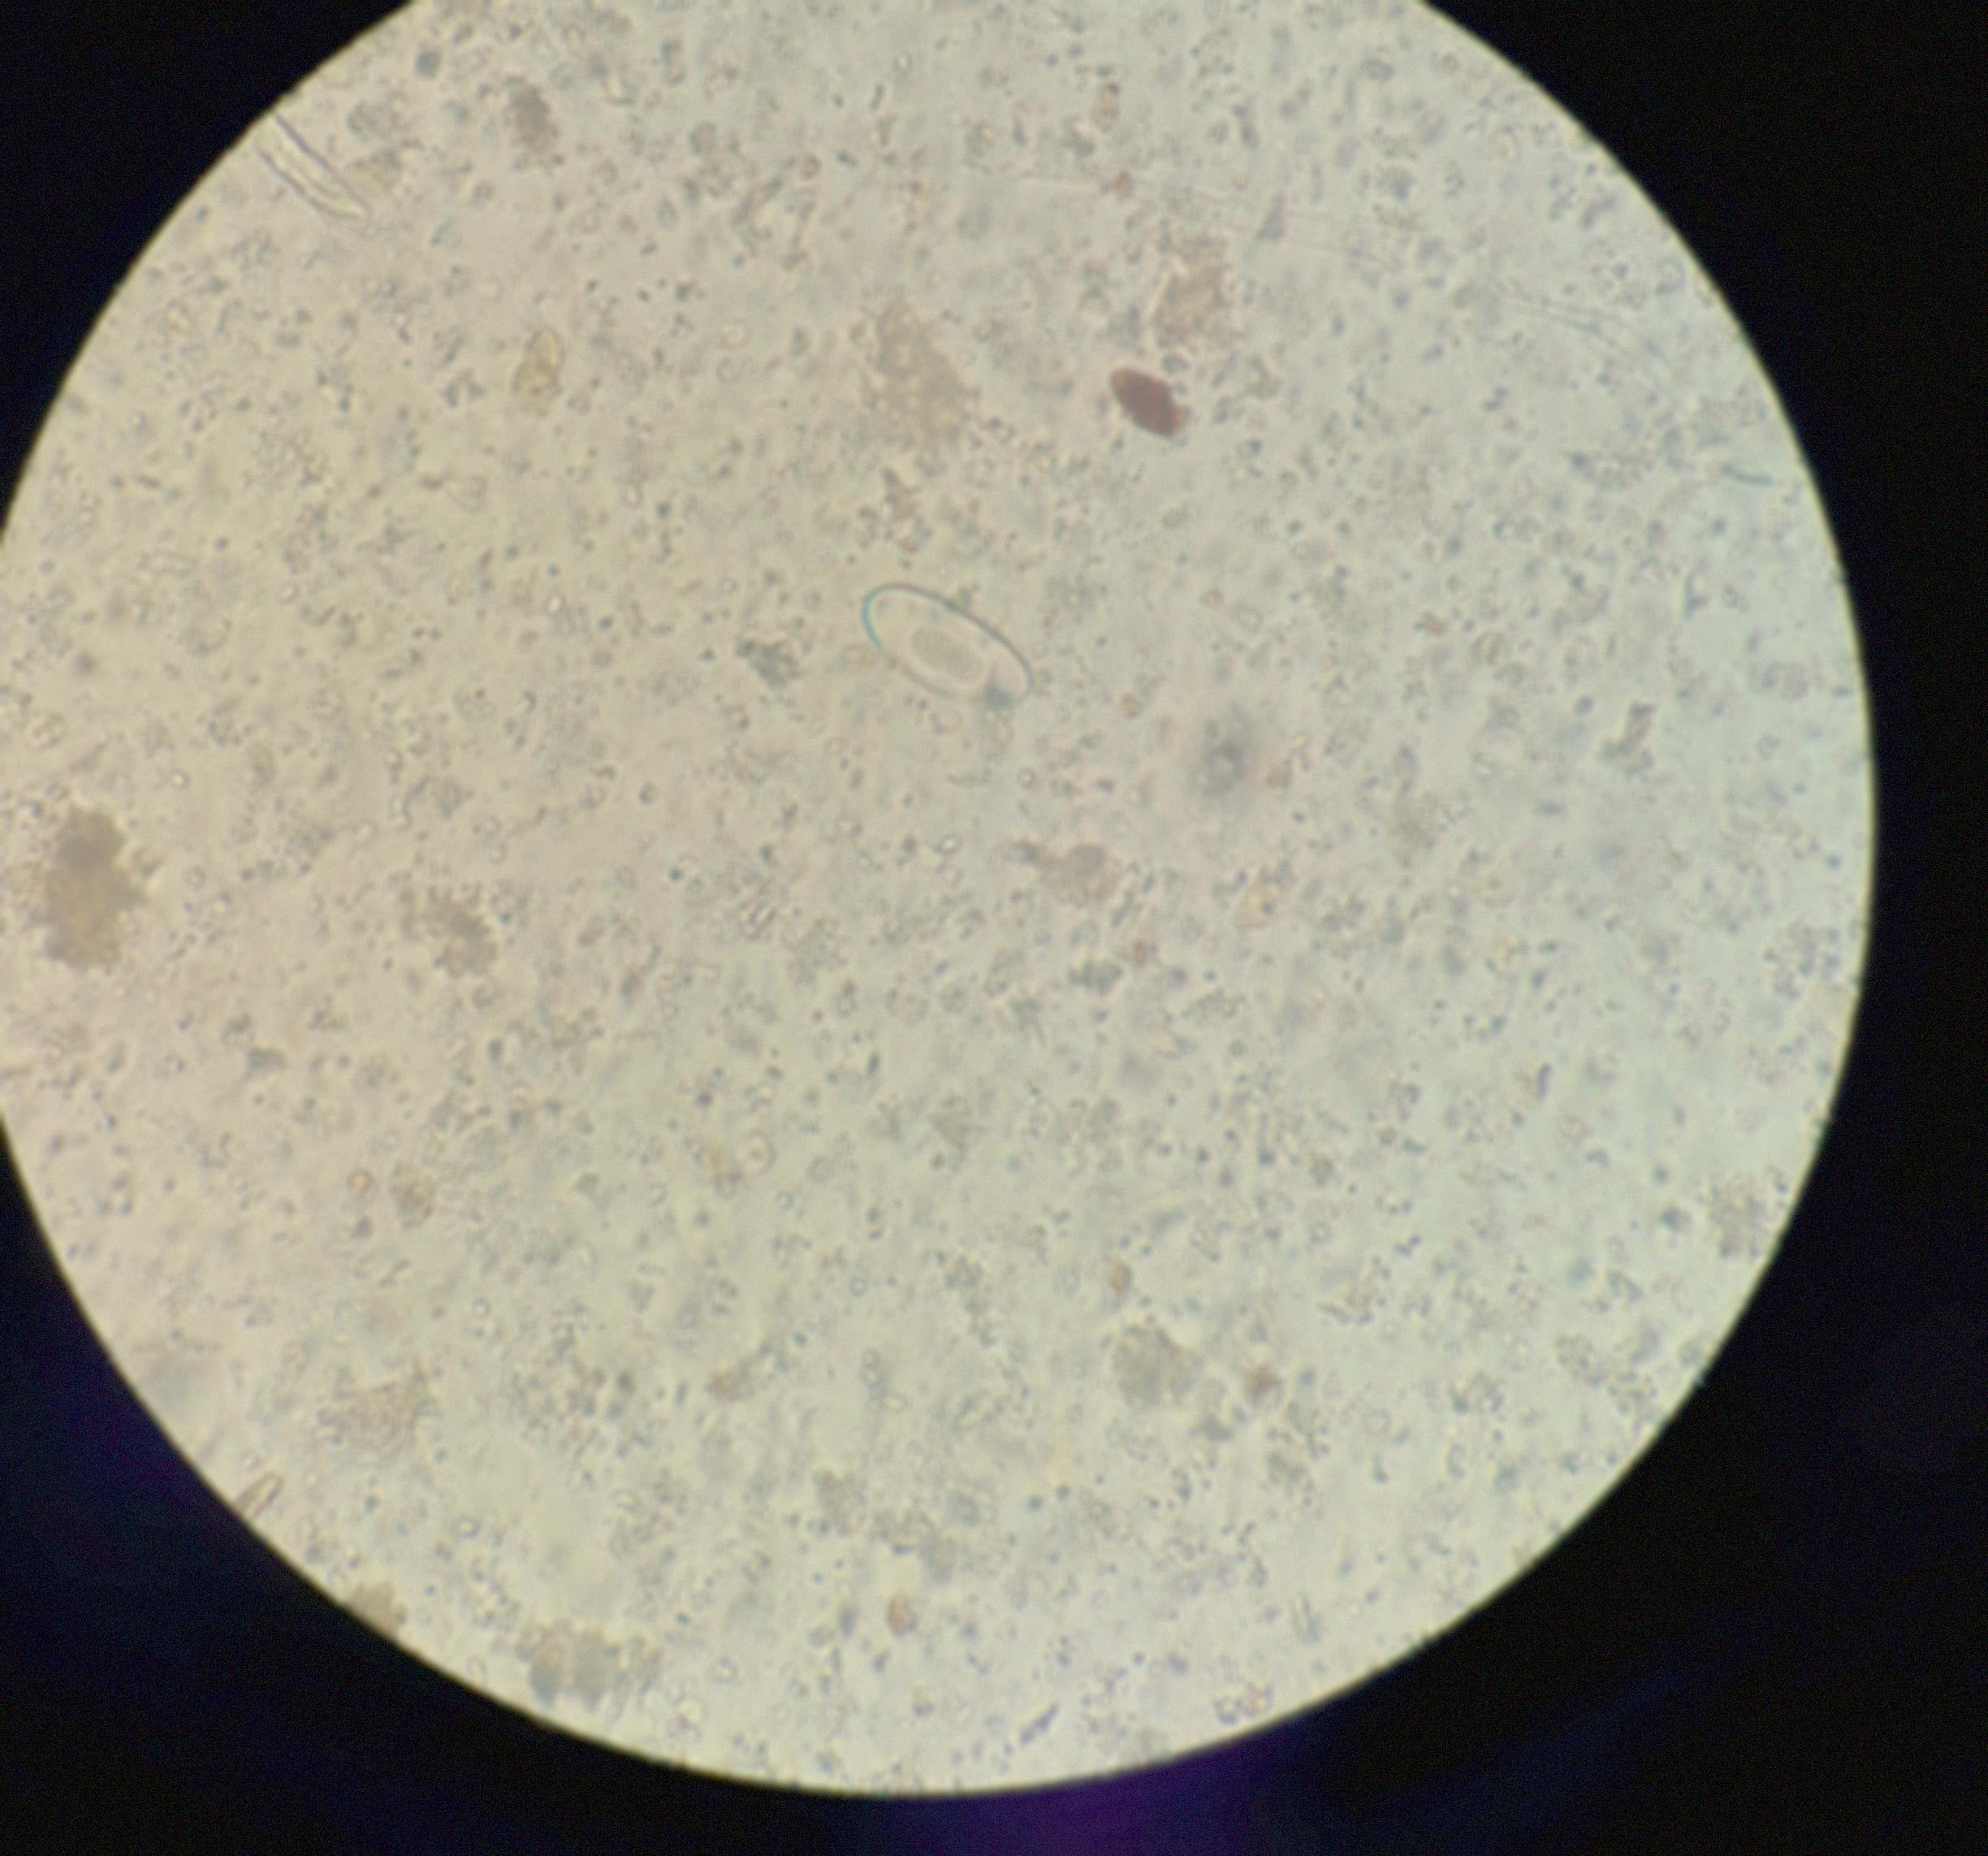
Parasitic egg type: Enterobius vermicularis